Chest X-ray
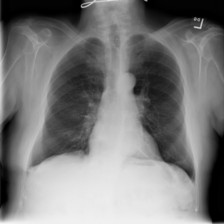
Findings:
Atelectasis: negative
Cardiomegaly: negative
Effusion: negative
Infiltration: negative
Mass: negative
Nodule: negative
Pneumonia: negative
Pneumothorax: negative
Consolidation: negative
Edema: negative
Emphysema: negative
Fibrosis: negative
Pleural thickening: negative
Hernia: negative